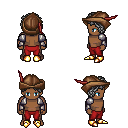
a pixel art fantasy rpg character, male body template, human, dark skin, steel arm armor, red pants, gray curly afro hairstyle, leather cap, gold boots, four views (front, back, left, right), 2x2 character sprite sheet, small pixel art, hard edges, no anti-aliasing